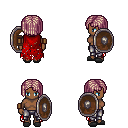
a pixel art fantasy rpg character, female body template, human, dark skin, red tattered cape, metal pants, white blonde pageboy hairstyle, leather bracers, gray slippers, shield, four views (front, back, left, right), 2x2 character sprite sheet, small pixel art, hard edges, no anti-aliasing